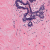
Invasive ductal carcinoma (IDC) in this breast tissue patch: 0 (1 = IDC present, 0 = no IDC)